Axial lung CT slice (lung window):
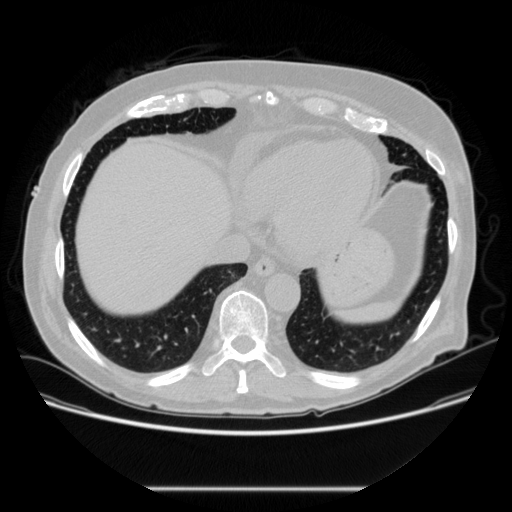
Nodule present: no